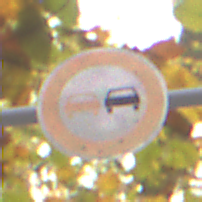
Verkehrszeichen: Ueberholverbot
Umgebung: Outdoor, Nature
Tageszeit: MorningAfternoon
Wetter: Overcast
Licht: Natural
Jahreszeit: Autumn
Kontrast: LowContrast